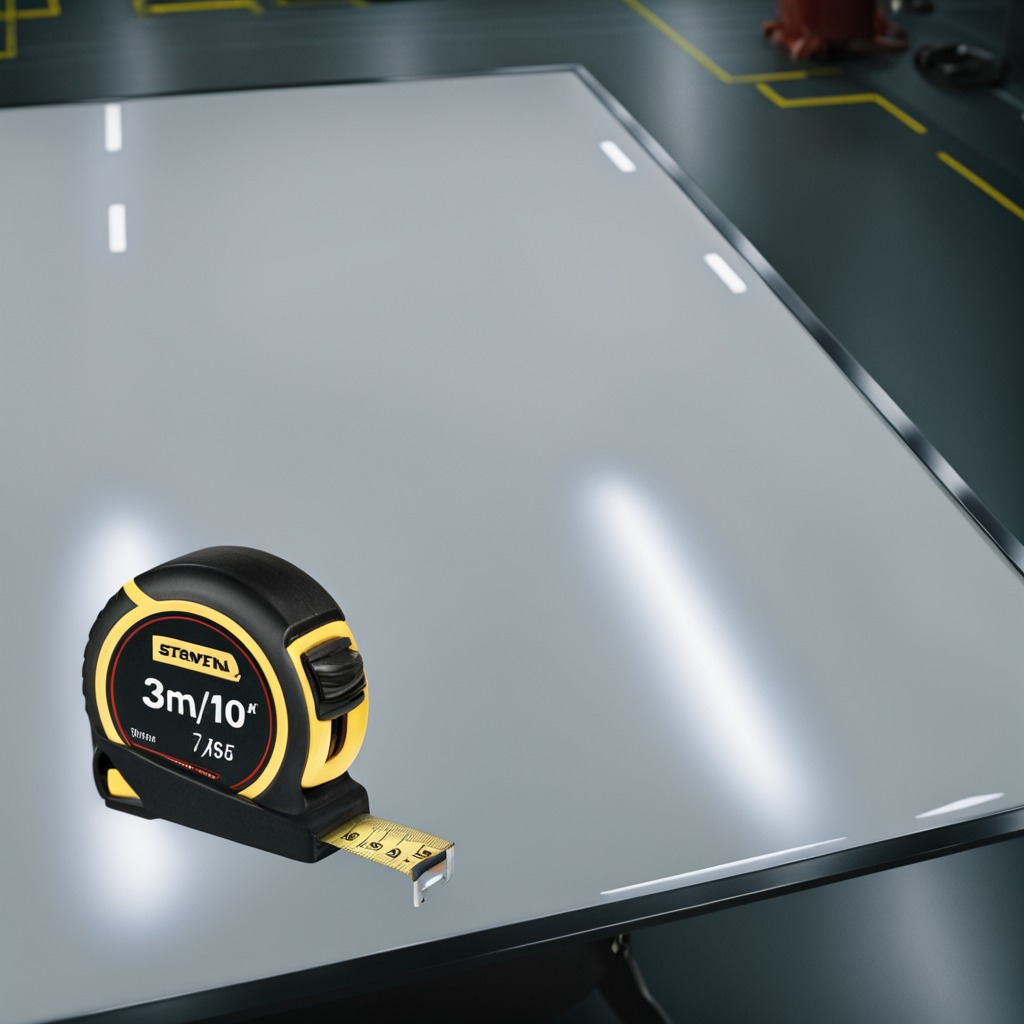
A measuring tape lies on a high-gloss table in a ship maintenance bay industrial lighting.